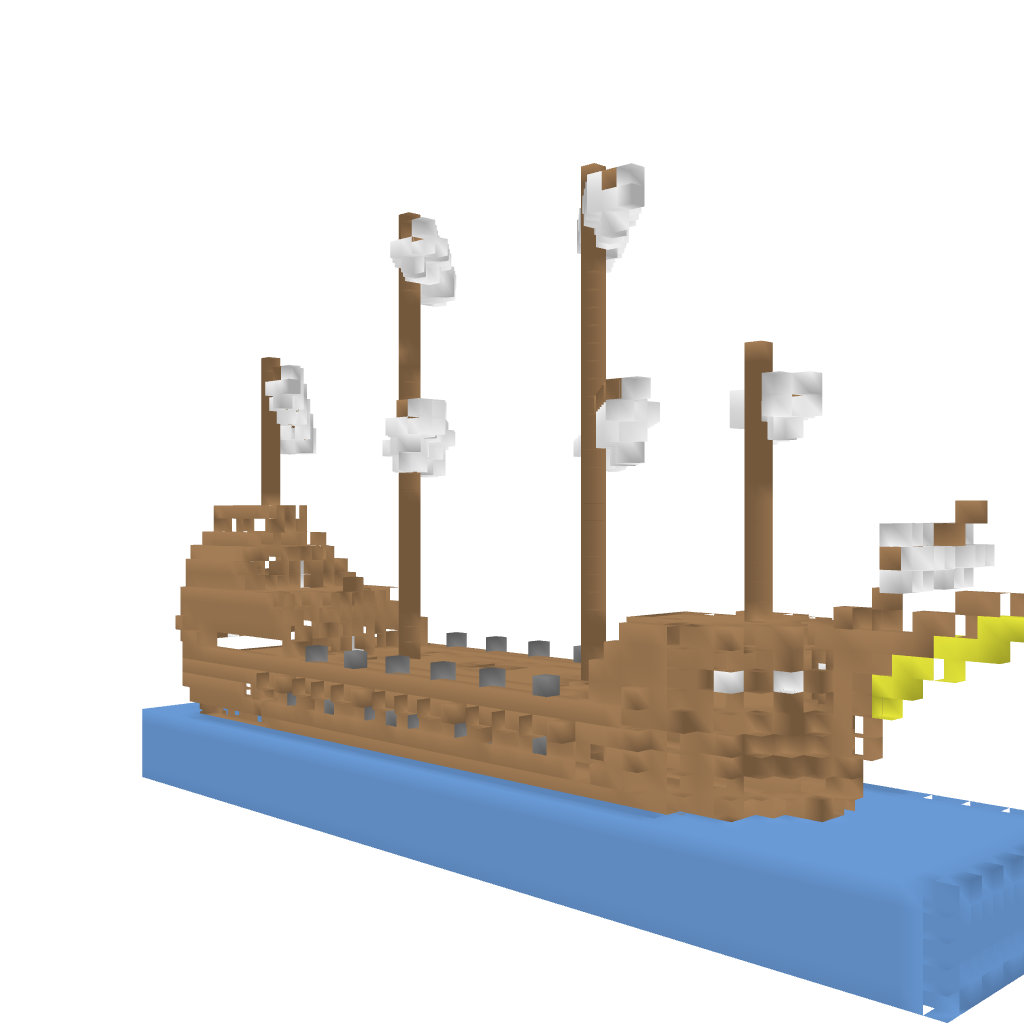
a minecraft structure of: Galleon bad low quality